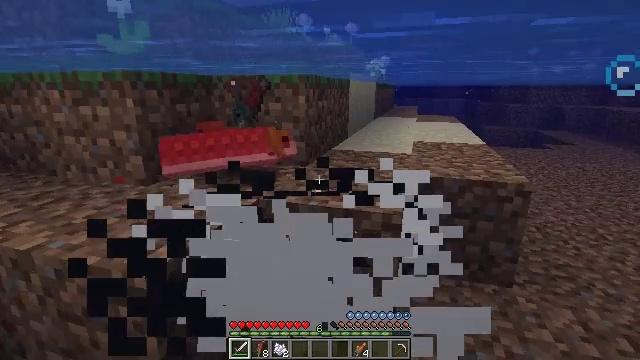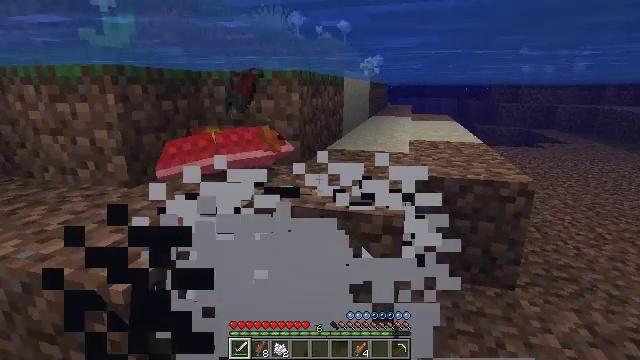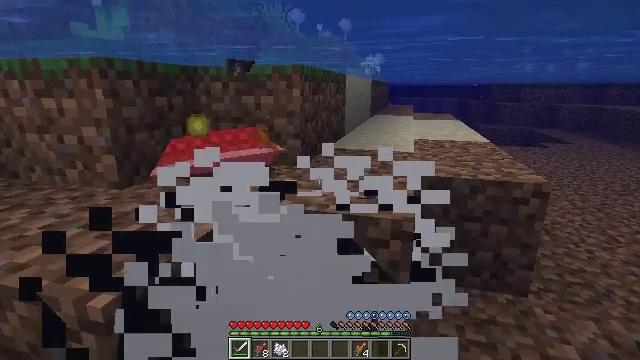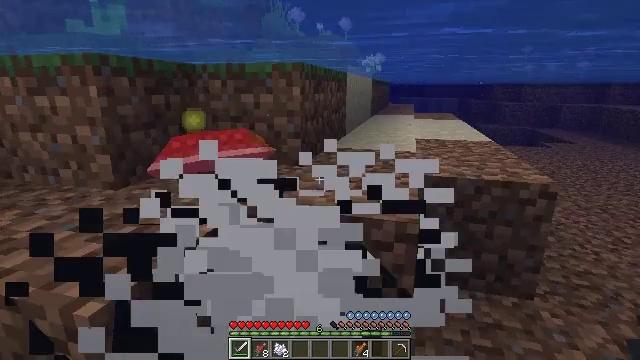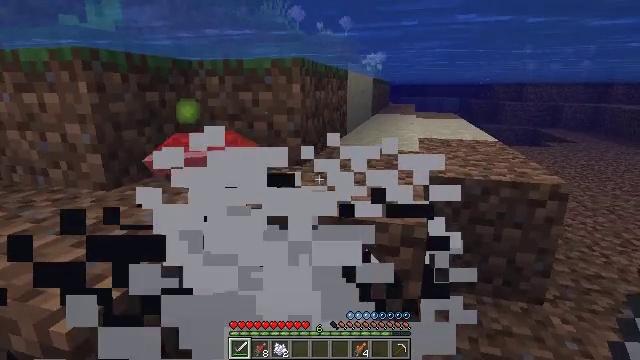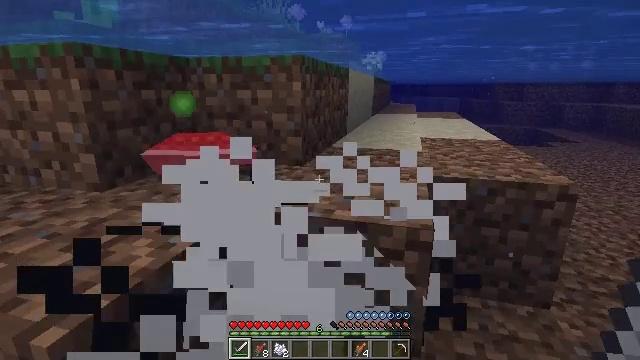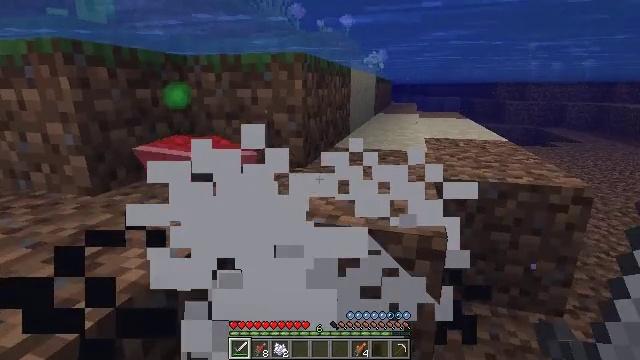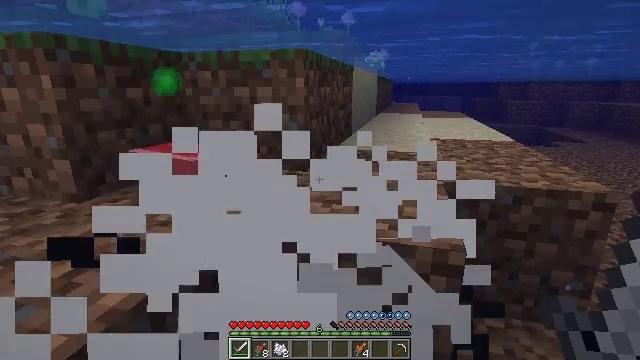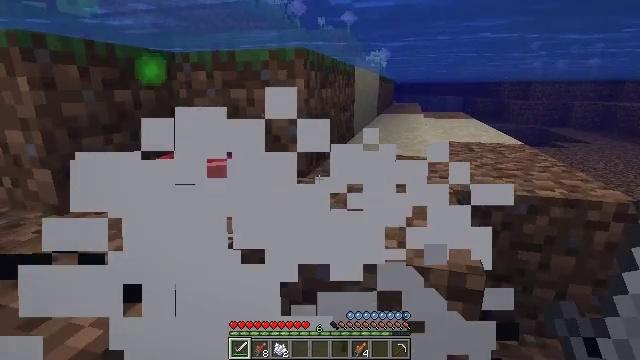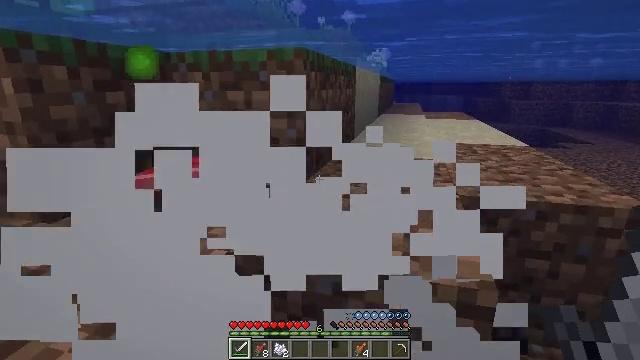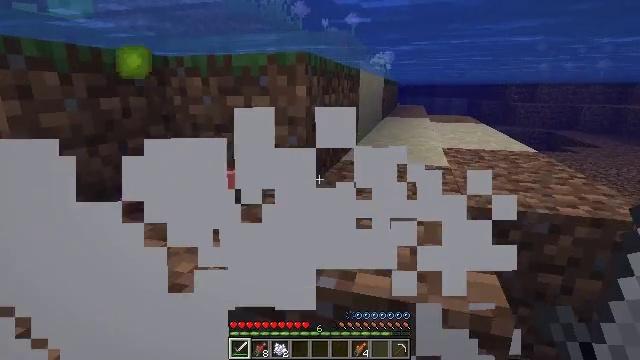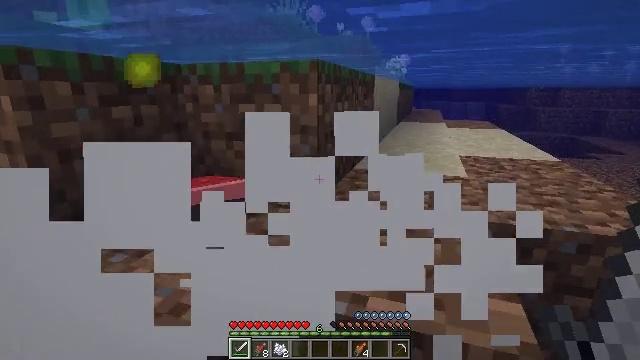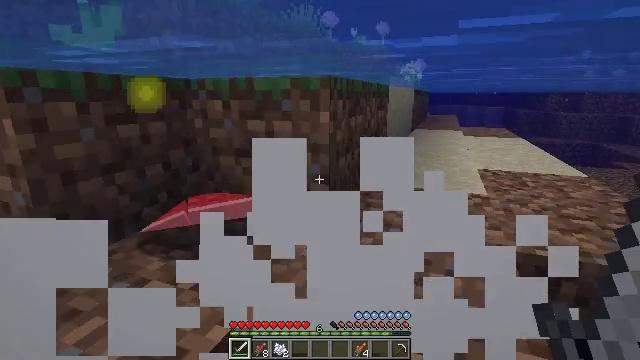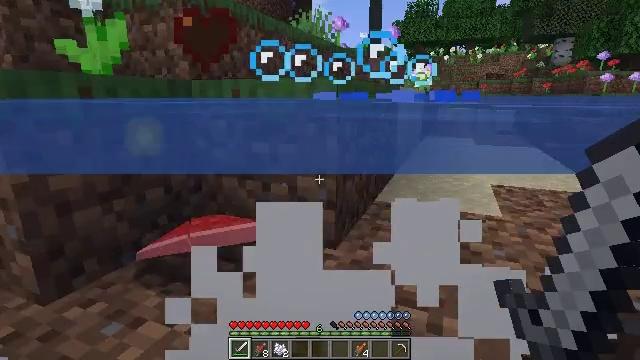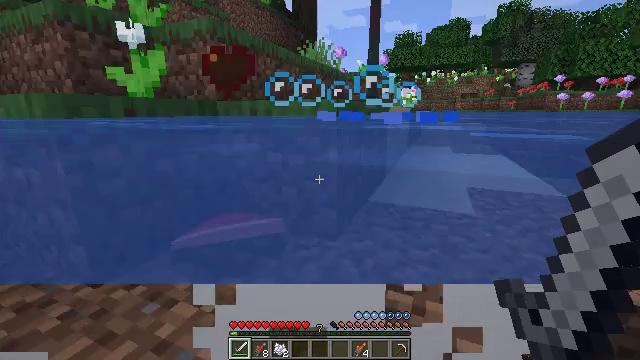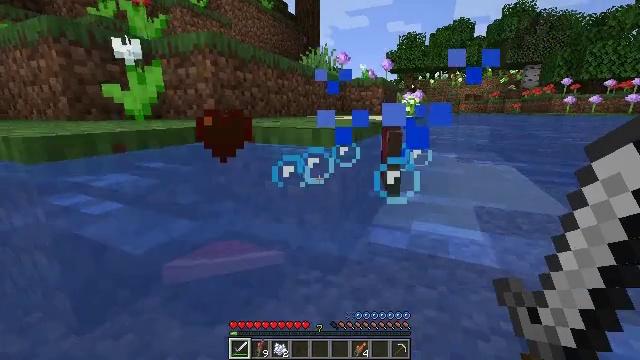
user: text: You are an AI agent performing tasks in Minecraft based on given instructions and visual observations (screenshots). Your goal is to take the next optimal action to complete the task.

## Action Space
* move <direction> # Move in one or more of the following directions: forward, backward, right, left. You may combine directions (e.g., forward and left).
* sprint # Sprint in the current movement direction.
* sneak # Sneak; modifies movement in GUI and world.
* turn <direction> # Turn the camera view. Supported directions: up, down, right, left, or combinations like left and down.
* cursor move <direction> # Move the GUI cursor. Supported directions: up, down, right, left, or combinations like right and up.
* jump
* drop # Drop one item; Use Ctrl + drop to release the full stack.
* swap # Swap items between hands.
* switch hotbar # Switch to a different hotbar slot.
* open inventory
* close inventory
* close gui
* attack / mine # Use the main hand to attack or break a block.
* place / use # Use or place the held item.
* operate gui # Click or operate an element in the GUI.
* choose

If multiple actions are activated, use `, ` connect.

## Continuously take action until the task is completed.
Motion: motion action
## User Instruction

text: Kill aquatic mobs.
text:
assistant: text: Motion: move forward, turn right
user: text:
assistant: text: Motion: move forward
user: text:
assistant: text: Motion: move forward
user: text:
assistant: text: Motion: move forward
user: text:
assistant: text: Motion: move forward
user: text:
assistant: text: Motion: move forward
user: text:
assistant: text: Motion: move forward
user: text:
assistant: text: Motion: move forward
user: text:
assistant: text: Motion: move forward
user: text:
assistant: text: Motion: move forward, jump
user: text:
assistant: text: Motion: move forward, turn left, jump
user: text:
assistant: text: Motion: move forward, turn left, jump
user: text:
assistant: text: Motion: move forward, turn left, jump
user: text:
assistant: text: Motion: move forward, jump
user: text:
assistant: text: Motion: move forward, jump
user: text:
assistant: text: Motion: move forward, jump
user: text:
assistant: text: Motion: move forward, jump
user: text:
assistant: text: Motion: move forward, jump
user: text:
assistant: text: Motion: move forward, jump
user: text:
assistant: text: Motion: move forward, jump
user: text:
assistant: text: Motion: move forward, jump
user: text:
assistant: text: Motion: move forward, jump
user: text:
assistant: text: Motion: move forward, jump
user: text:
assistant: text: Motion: move forward, jump
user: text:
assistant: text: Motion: move forward, jump
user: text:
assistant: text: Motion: move forward, jump
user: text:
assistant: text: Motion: move forward, jump
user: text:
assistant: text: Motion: move forward, jump
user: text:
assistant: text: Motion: move forward, jump
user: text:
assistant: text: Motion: move forward, jump